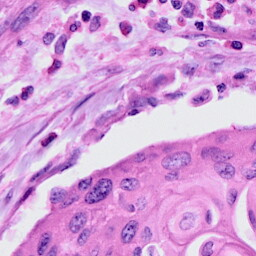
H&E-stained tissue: Cervix